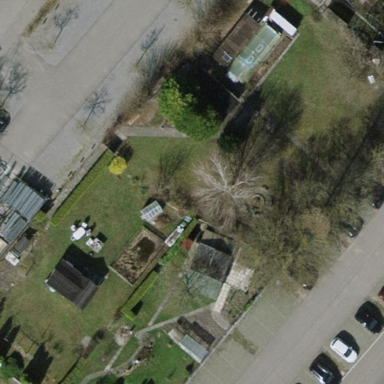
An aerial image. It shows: Area designated for allotments.